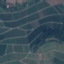
Land use / land cover: PermanentCrop